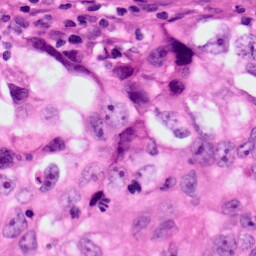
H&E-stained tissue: Lung